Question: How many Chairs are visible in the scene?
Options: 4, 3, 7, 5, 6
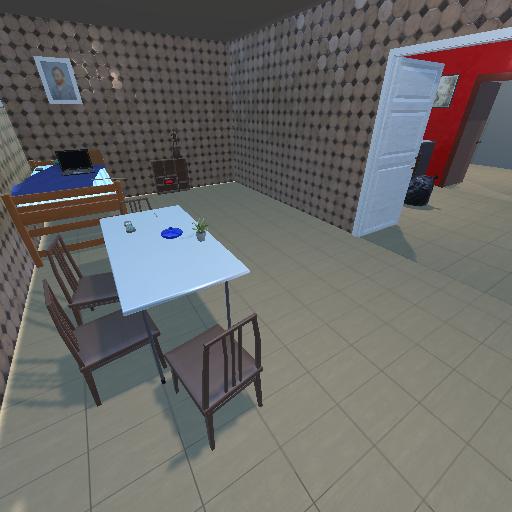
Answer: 4